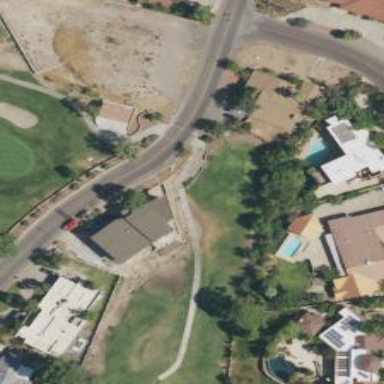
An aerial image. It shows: Path for both roads and golfers.